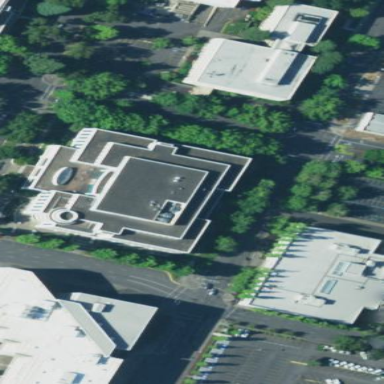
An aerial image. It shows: Part of building.